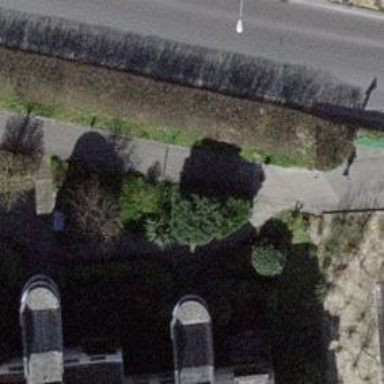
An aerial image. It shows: Footway with surface made of sett.